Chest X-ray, PA view. Patient: 49 years old, sex M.
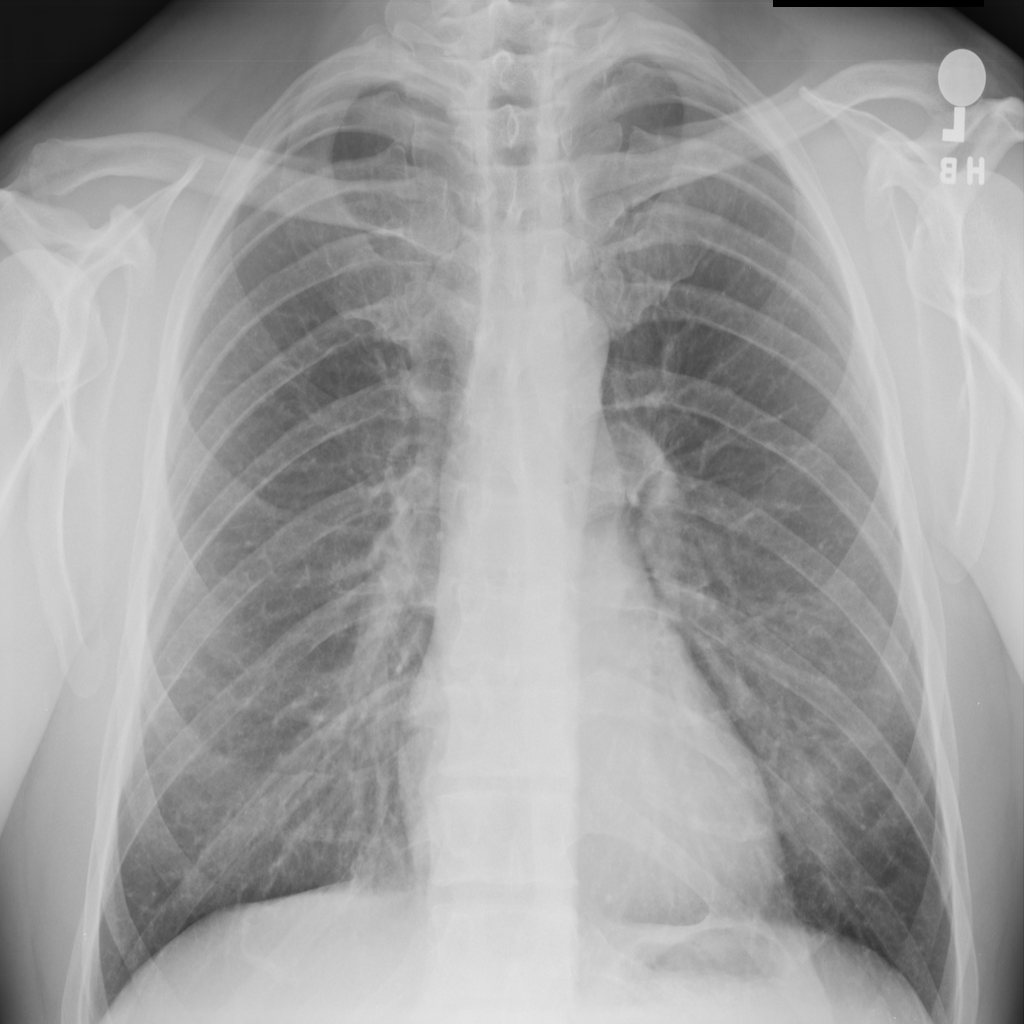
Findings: No Finding